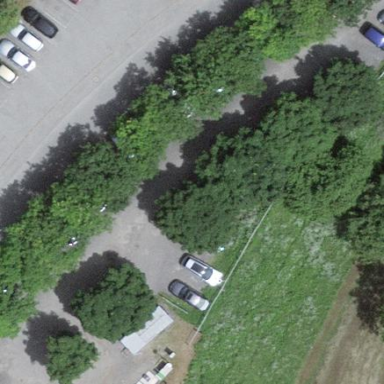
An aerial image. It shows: Street-side parking area.